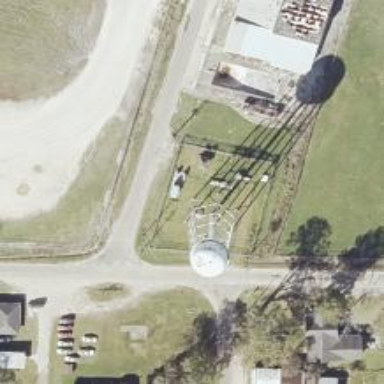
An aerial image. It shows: Water tower that is man-made.